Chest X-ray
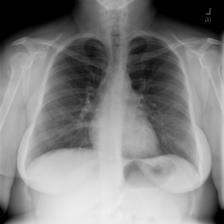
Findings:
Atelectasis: negative
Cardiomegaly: negative
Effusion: negative
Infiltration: negative
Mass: negative
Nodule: negative
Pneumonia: negative
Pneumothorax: negative
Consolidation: negative
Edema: negative
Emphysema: negative
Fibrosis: negative
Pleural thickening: negative
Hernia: negative